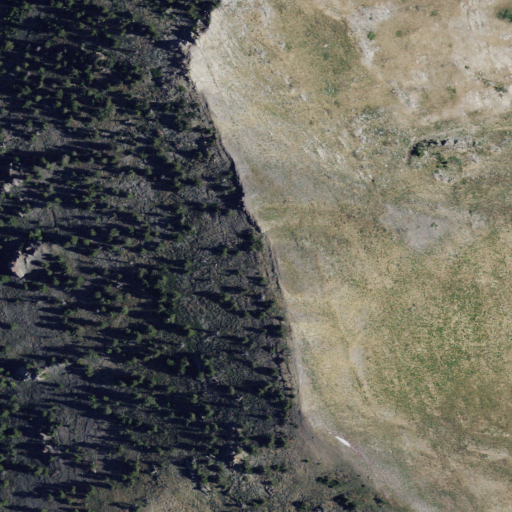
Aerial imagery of mountain in Idaho named Haystack Mountain containing evergreen forest and shrub